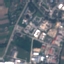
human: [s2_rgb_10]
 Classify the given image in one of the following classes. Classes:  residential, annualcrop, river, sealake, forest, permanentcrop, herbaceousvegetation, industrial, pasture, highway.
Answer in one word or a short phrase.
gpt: Industrial